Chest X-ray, PA view. Patient: 24 years old, sex M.
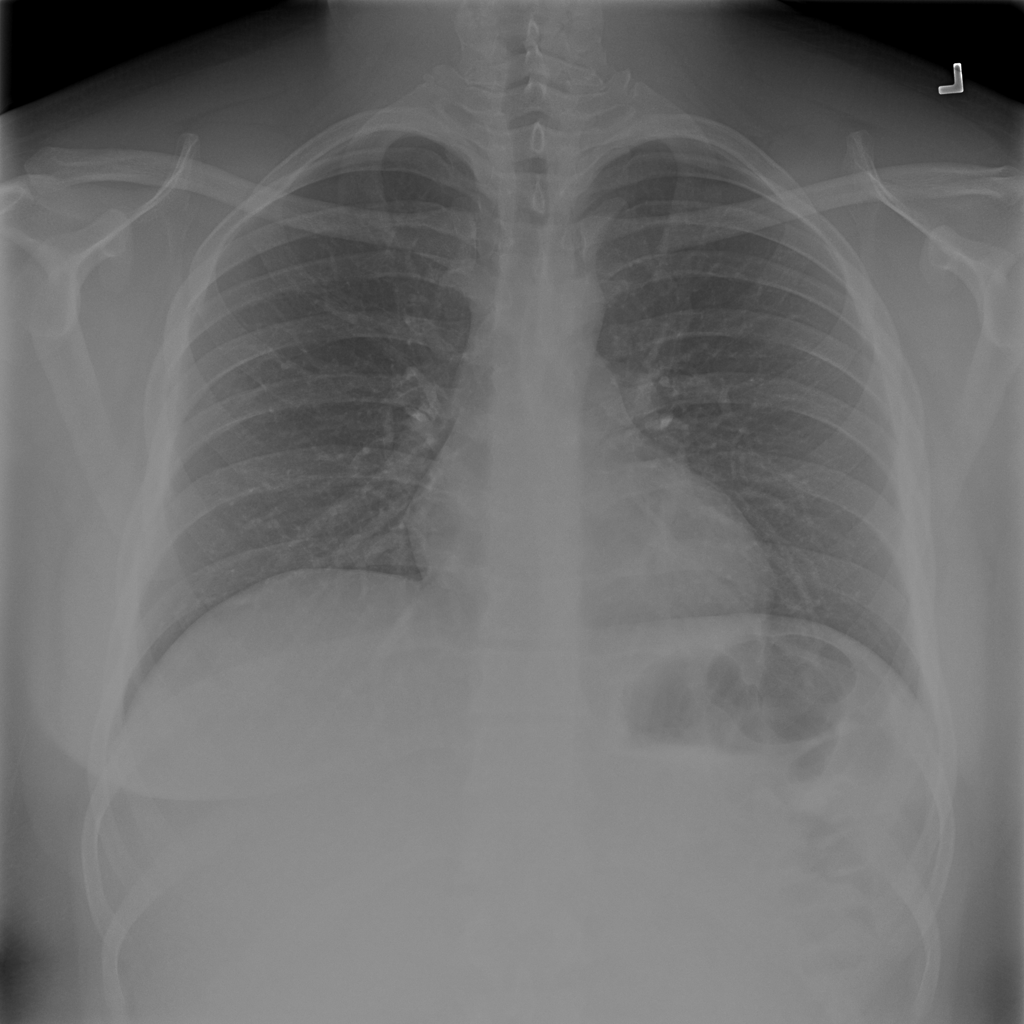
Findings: No Finding